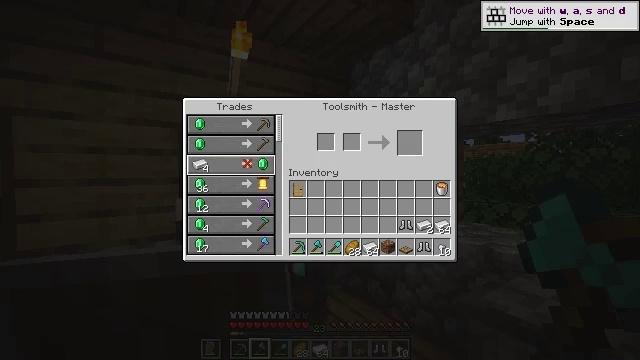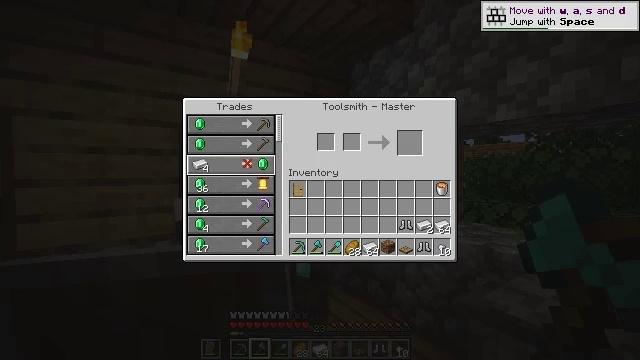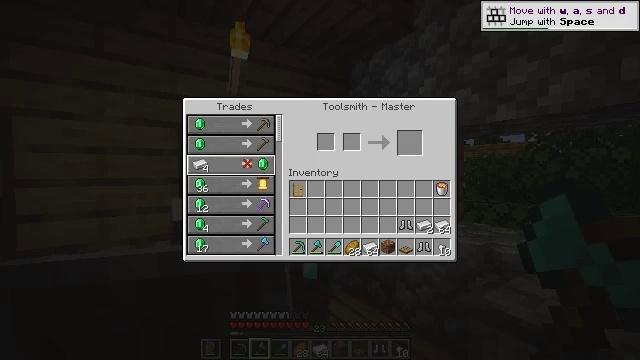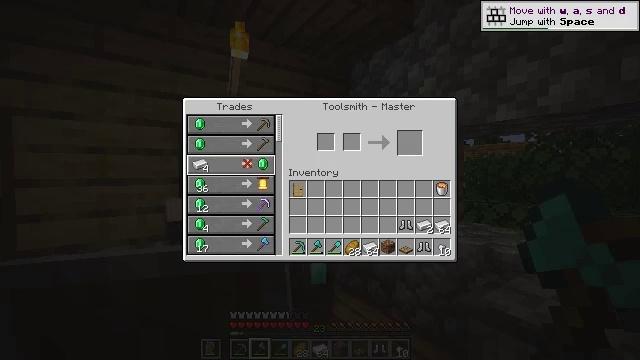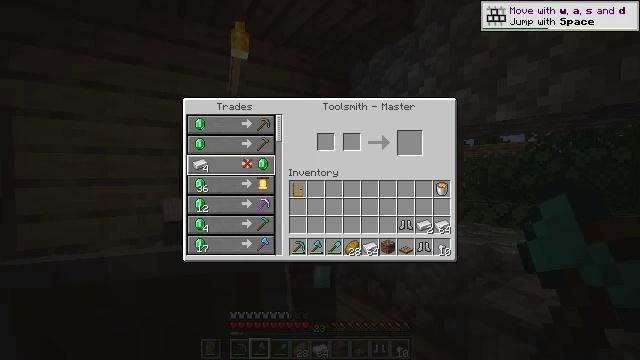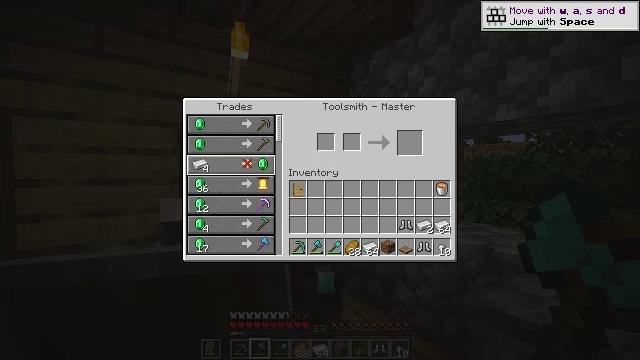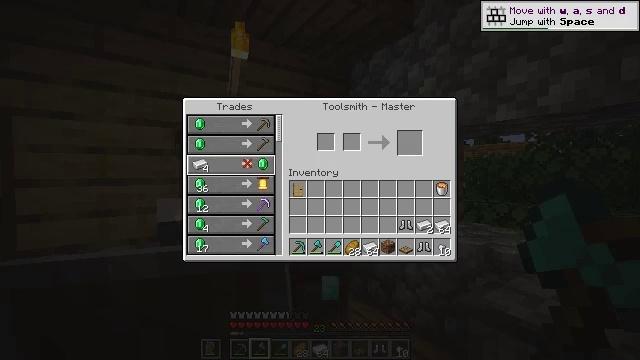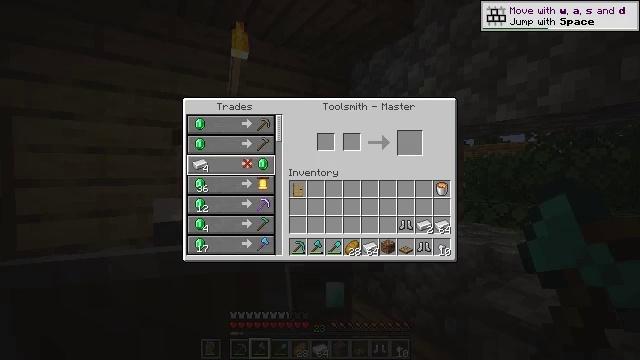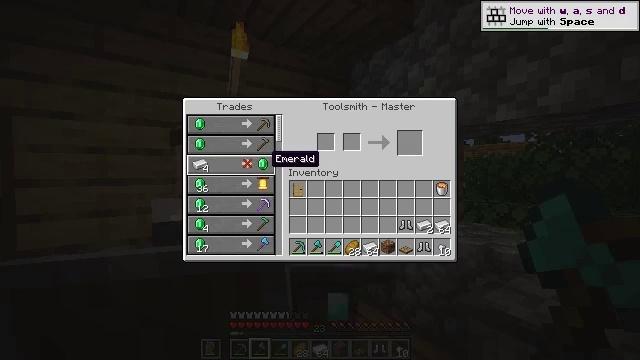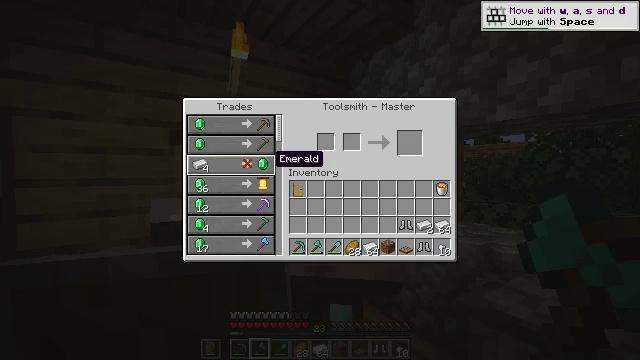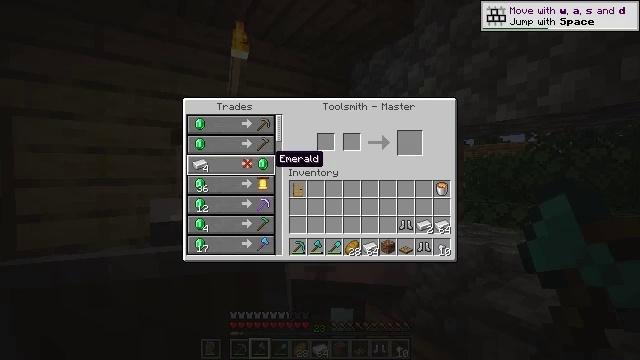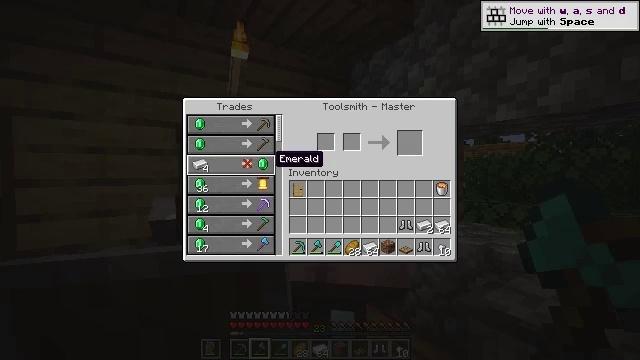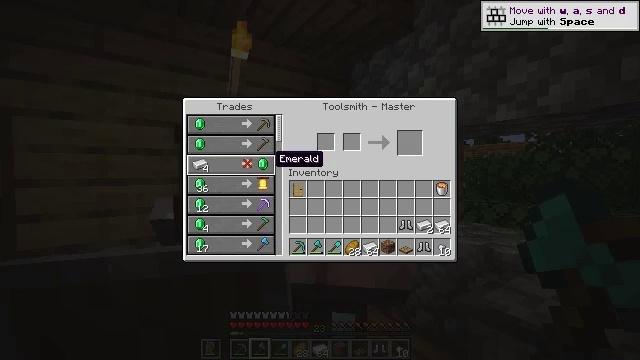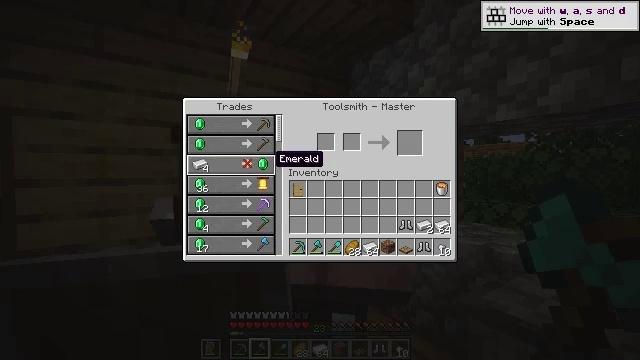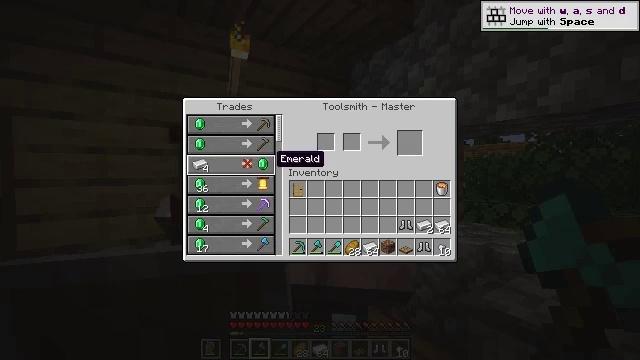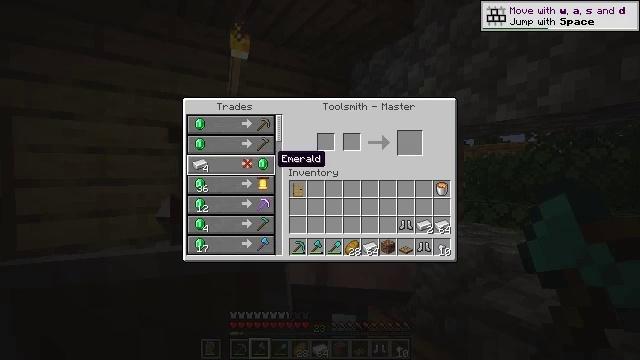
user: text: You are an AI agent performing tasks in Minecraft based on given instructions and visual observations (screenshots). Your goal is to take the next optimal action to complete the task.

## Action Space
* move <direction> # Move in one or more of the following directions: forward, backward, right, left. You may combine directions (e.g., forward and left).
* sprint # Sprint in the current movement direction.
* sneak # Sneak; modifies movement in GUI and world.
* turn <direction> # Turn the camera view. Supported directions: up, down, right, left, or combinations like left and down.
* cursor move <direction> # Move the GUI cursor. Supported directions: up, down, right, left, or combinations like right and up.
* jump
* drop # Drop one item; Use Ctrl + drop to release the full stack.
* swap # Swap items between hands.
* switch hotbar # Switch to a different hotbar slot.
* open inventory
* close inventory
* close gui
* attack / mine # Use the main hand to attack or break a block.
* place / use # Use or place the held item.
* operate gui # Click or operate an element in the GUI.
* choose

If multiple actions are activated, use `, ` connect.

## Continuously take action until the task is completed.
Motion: motion action
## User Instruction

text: craft item air
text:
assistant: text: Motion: sneak
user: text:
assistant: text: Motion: sneak
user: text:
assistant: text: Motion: sneak
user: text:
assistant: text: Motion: sneak
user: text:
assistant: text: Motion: sneak
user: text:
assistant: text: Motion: sneak
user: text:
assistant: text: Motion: sneak
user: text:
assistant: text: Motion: sneak, cursor move right
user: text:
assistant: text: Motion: sneak
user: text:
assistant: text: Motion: sneak
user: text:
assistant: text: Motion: sneak
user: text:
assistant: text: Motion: sneak
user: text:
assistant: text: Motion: sneak
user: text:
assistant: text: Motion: sneak
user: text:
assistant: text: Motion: sneak
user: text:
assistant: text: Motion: sneak
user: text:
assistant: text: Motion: sneak, cursor move right
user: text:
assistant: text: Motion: sneak, cursor move right
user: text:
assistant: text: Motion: sneak
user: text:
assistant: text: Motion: sneak
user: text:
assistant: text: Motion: sneak
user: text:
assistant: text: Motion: sneak
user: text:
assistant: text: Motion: sneak
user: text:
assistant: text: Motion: sneak
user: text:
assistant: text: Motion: sneak
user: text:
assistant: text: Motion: sneak
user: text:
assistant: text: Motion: sneak
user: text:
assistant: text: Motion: sneak
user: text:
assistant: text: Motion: sneak
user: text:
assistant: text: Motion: sneak